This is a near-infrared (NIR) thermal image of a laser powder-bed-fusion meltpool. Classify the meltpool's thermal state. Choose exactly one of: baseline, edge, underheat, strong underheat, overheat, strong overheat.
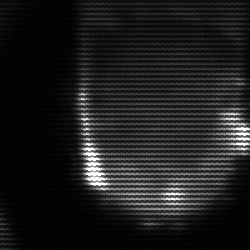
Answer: baseline